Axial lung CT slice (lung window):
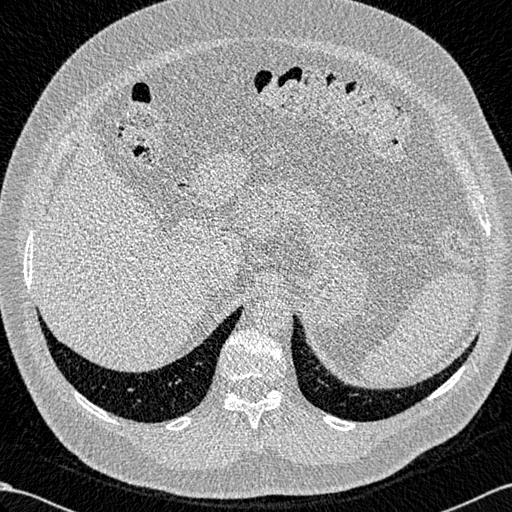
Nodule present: no